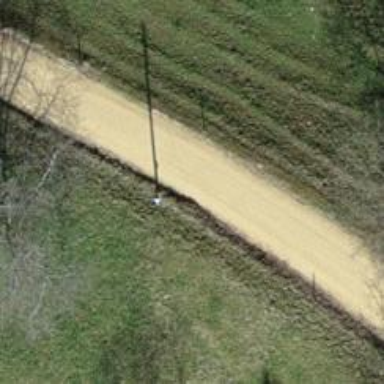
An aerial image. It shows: Gravel track with grade3 tracktype.